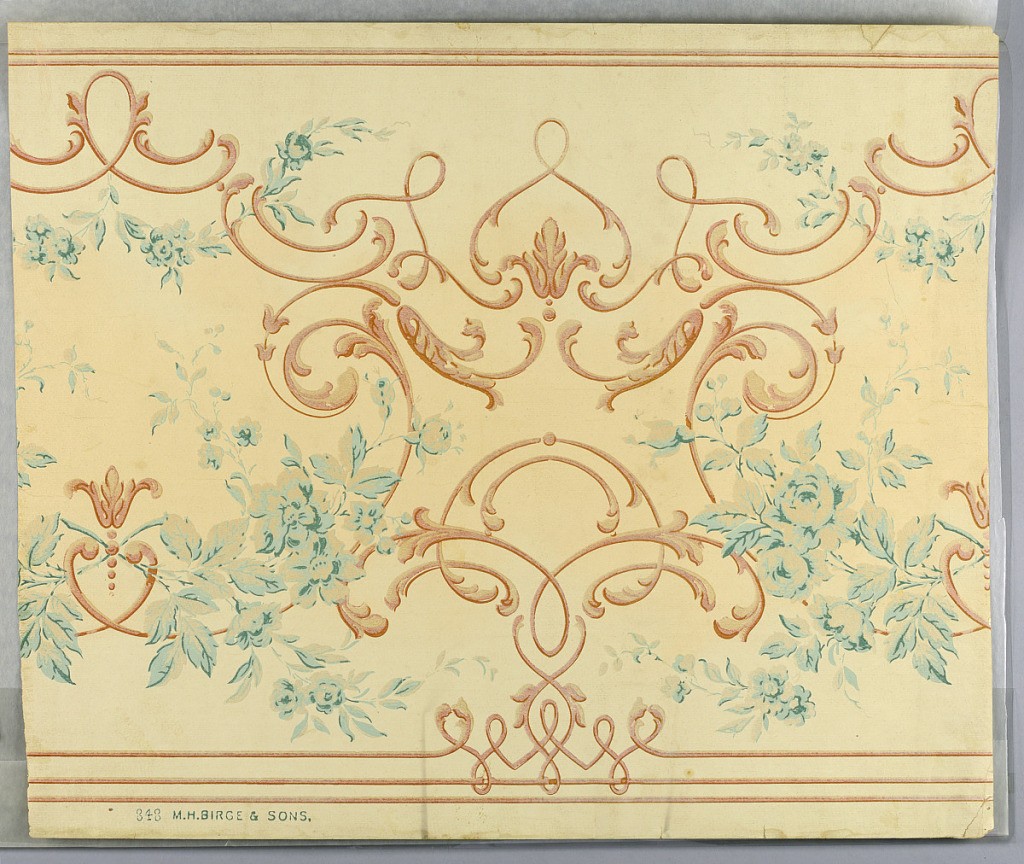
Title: Frieze
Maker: M.H. Birge & Sons Co., 1834
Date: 1890–1900
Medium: Machine-printed
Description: Delicate sprays of roses and leaves in light blue partly outlined in dark blue, highlights in silver. Between floral sprays are conventionalized scrolls in shaded cinnamon color. Background of frieze in shaded ivory. Narrow cinnamon colored lines top and bottom. "No. 848, M.H. Birge & Sons" printed in selvedge.